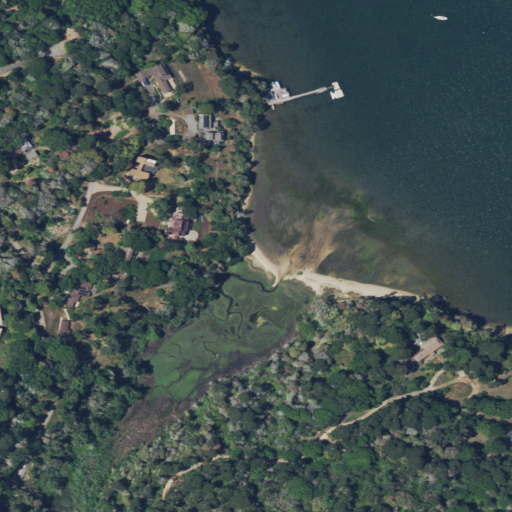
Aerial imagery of beach in California named Shalow Beach containing open water, evergreen forest, open development, mixed forest, herbaceous wetlands, shrub, and deciduous forest